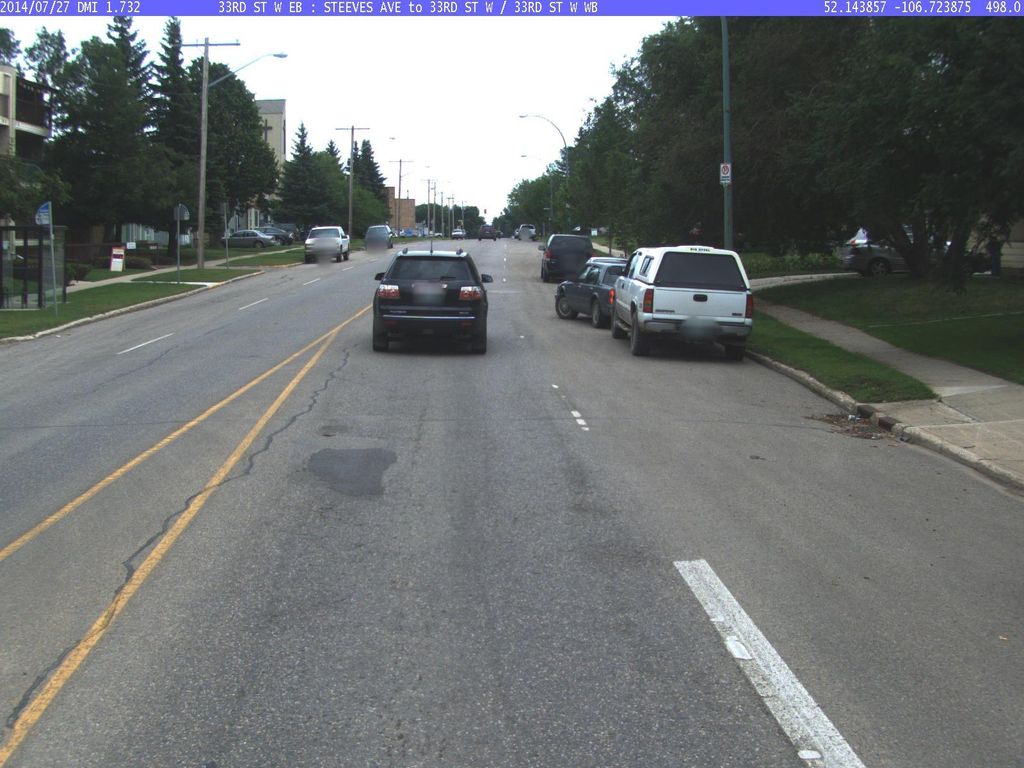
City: saskatoon